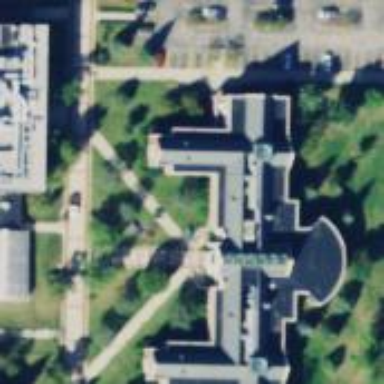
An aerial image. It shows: University building.